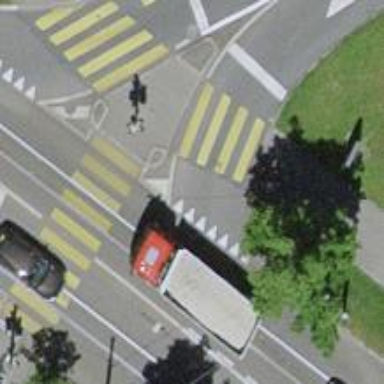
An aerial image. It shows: Asphalt footway with crossing equipped with traffic signals.